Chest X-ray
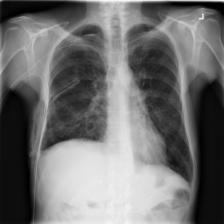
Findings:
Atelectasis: negative
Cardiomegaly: negative
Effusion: negative
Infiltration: negative
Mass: negative
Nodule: negative
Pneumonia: negative
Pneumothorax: positive
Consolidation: negative
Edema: negative
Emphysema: negative
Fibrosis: negative
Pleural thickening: negative
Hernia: negative